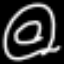
Label: donut